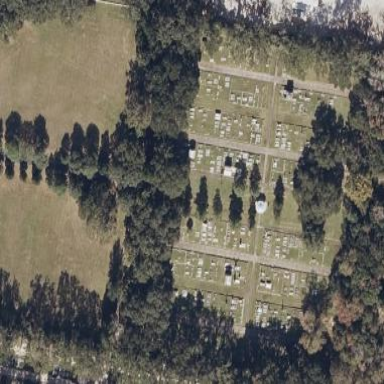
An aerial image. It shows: Cemetery.